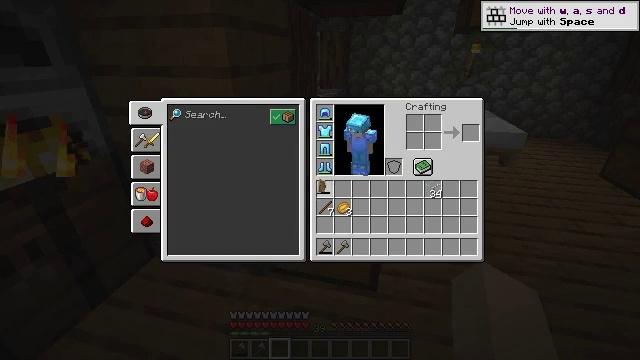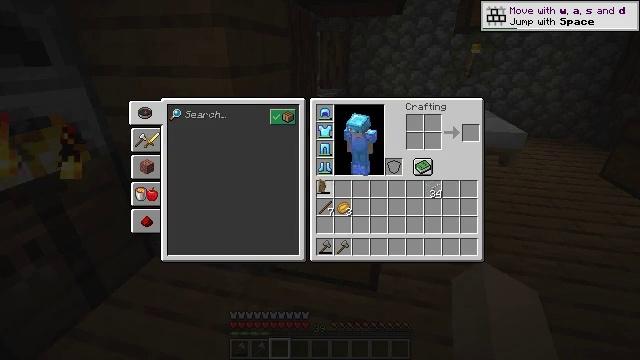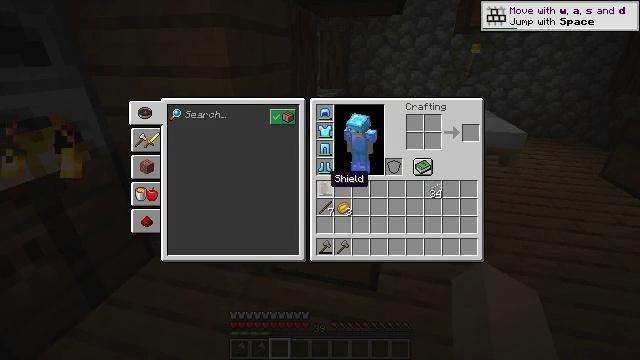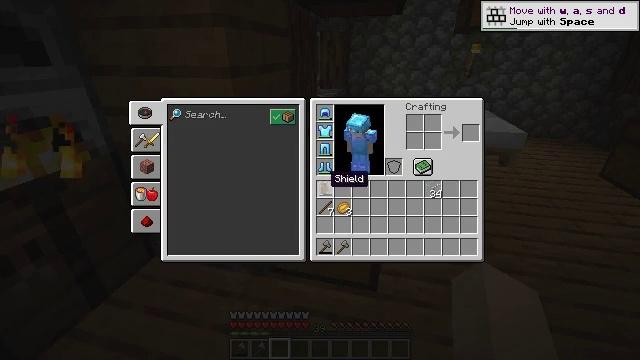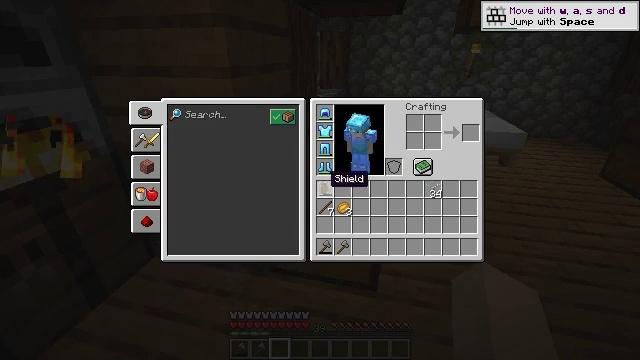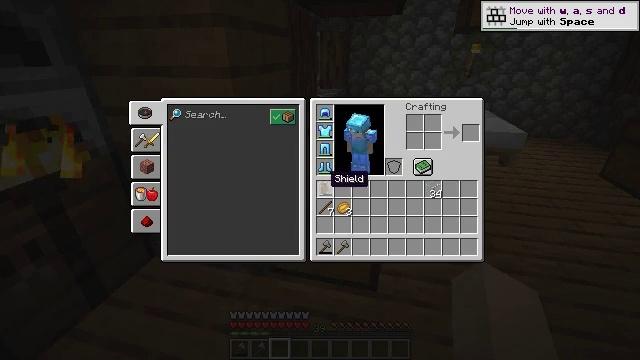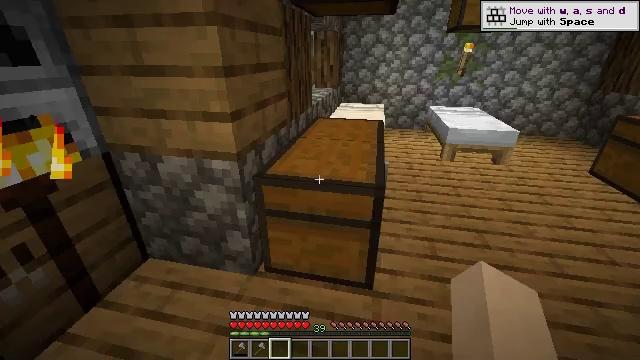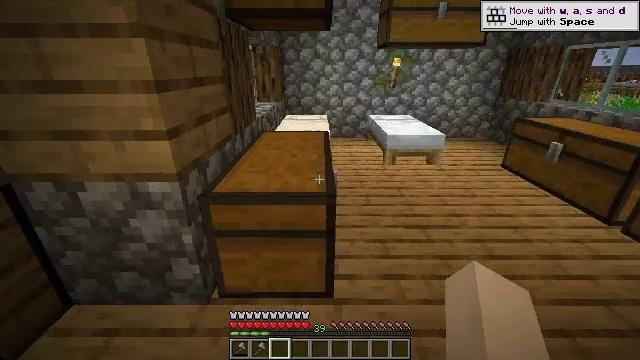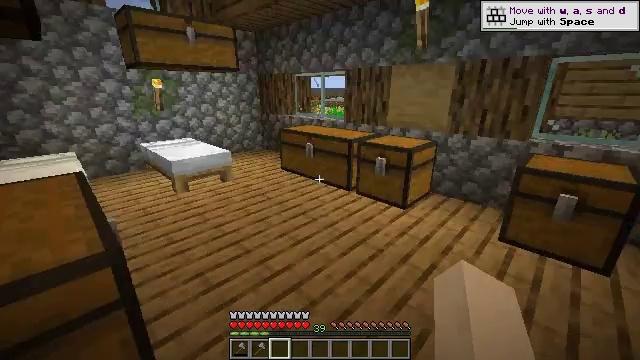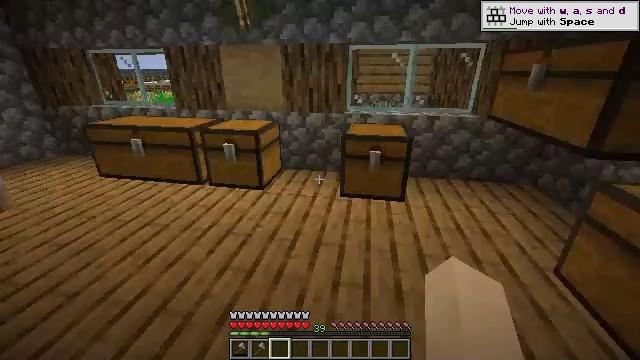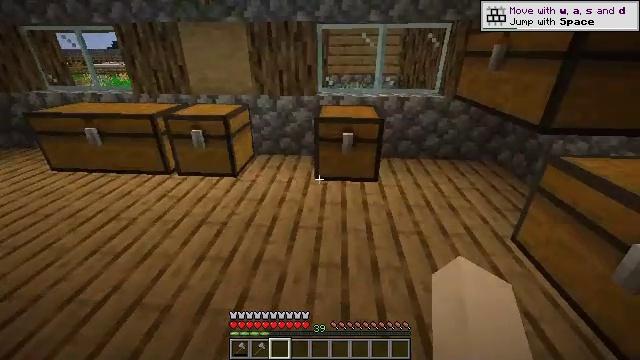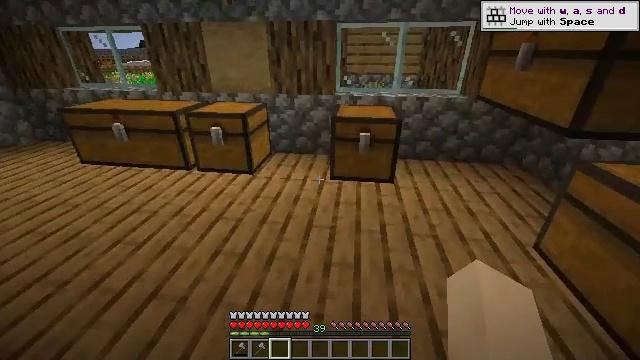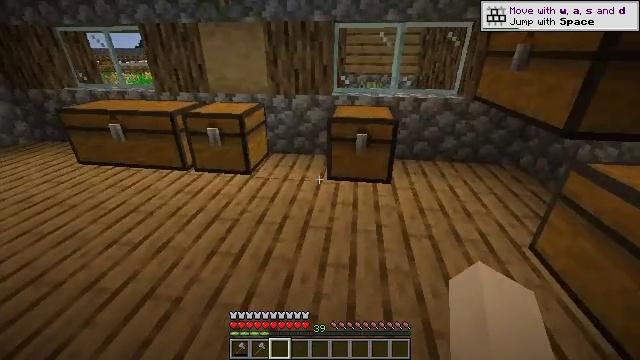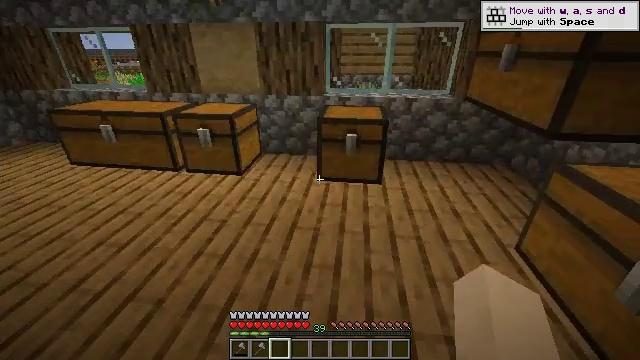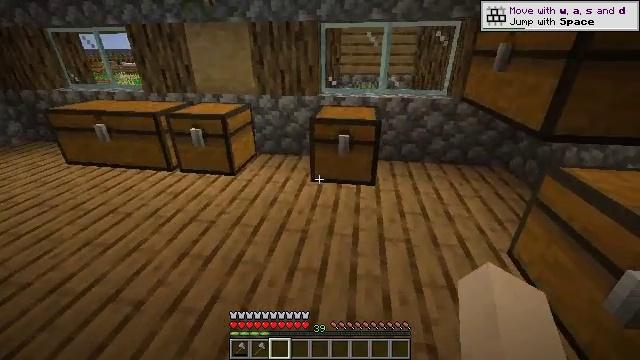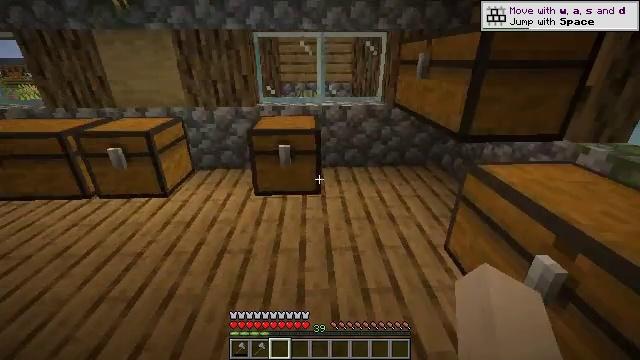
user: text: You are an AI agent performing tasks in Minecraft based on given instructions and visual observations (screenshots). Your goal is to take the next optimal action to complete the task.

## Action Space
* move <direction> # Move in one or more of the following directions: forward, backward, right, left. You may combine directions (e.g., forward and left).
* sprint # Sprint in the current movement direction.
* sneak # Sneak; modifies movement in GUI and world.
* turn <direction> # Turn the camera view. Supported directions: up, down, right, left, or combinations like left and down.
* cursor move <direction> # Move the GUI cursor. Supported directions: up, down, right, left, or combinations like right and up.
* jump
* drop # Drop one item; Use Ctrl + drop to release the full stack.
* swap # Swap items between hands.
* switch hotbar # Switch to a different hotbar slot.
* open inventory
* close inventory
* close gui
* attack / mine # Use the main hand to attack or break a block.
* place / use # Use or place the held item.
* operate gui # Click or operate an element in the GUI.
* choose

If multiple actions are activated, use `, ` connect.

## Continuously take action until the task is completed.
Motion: motion action
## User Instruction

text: Reclaim the oak fence gate by mining.
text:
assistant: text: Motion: operate gui
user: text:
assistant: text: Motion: no_op
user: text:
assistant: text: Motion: no_op
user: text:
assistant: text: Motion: no_op
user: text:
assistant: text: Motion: no_op
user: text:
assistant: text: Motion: cursor move right
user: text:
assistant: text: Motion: turn right and up, close gui
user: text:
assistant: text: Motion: turn right and up, open inventory
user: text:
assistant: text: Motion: turn right and down
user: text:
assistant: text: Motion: turn right and down
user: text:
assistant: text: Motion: turn left
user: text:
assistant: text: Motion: move right
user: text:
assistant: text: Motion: move right
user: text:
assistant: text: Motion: move forward and move right, turn left
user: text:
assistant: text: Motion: move forward and move right, turn right and up
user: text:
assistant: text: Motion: move forward and move right, turn right
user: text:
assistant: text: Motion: move forward and move right, turn right
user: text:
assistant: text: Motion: move forward and move right, turn right and up
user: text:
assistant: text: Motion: move forward and move right, turn left and up
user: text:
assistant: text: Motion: move forward and move right
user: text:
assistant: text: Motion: move forward and move right
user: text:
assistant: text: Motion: move forward and move right
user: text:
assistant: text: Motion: move forward and move right
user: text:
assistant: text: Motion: move forward and move right, turn right
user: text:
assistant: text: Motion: move forward and move right, turn right and down
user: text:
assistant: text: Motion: move forward and move right, turn right and down
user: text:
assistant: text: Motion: move forward and move right, turn right
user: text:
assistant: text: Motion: move right, turn left
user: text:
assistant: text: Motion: move right, turn left
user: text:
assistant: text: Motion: move right, turn left